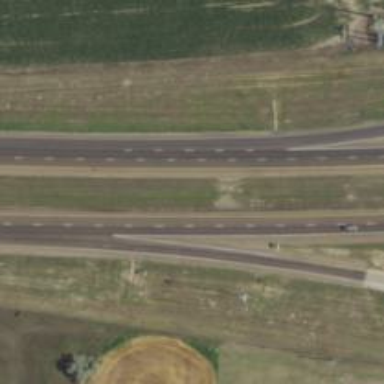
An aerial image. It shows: Road with dash markings.